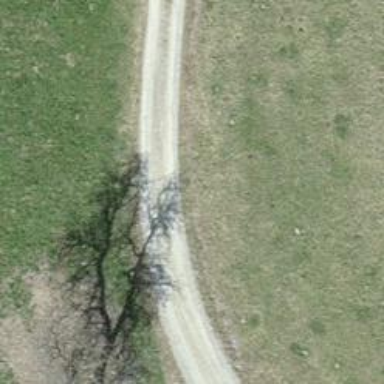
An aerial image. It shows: Gravel track with grade2 quality.